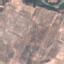
Land use / land cover class: PermanentCrop